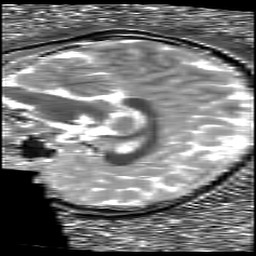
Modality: T1map
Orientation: sagittal
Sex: female
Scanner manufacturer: siemens
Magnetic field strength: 3 T
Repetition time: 5 s
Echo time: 0.00355 s